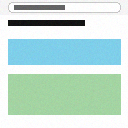
Screen state: on